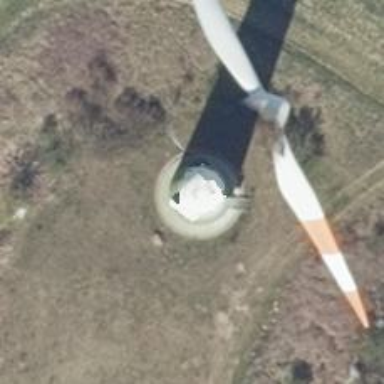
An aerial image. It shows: Wind generator using horizontal axis wind turbines.